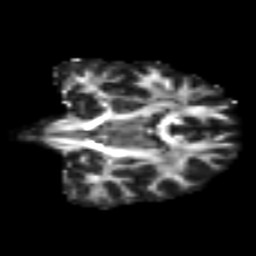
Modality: FA
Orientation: coronal
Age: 25
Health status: ill
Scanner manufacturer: philips
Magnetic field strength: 3 T
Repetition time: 9 s
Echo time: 0.127 s